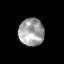
Tissue: skin
Cell type: Epithelial cells
Senescence score: 0.8463
Nuclear area (px): 680
Mean DAPI intensity: 161.24